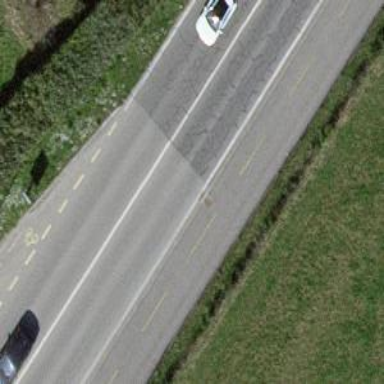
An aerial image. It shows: Asphalt primary highway with cycle lane on the left and cycle track on the right.